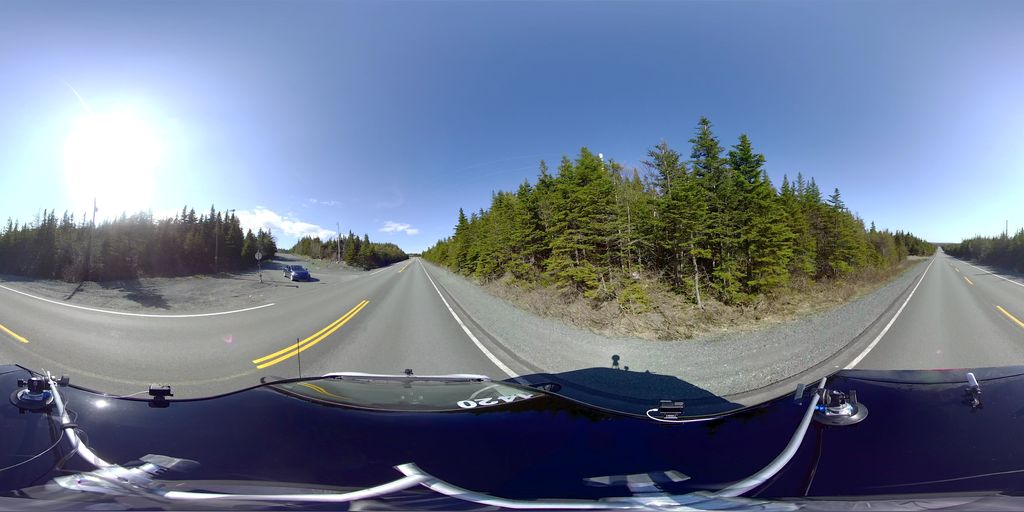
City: st_johns